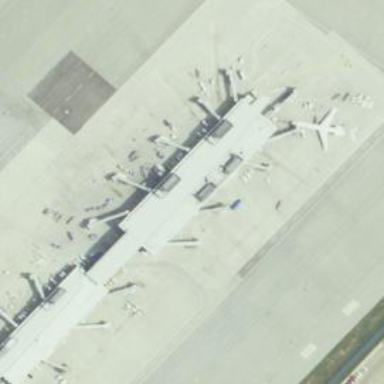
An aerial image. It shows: Airport gate.